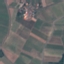
Land use / land cover class: PermanentCrop